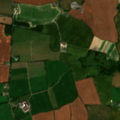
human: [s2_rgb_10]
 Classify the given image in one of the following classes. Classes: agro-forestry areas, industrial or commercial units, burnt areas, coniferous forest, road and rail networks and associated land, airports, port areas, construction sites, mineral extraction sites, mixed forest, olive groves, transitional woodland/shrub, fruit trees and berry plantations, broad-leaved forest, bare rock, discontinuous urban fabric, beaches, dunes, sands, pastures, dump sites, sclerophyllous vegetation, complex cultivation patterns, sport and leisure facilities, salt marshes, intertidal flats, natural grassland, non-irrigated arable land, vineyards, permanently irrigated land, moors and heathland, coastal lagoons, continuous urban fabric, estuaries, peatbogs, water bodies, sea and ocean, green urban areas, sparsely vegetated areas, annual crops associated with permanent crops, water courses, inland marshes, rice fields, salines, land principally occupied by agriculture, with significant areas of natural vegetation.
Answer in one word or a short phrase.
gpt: non-irrigated arable land, pastures